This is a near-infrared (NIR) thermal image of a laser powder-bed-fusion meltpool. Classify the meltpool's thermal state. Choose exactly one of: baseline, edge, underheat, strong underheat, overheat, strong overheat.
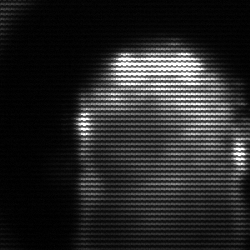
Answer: baseline